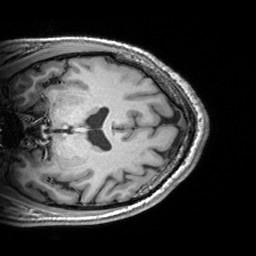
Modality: T1w
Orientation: coronal
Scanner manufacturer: siemens
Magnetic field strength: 3 T
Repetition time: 2.53 s
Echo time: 0.00299 s